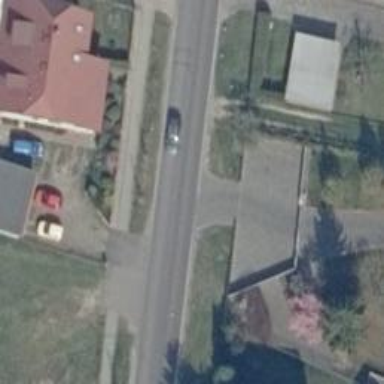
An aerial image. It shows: Tertiary road with asphalt surface.